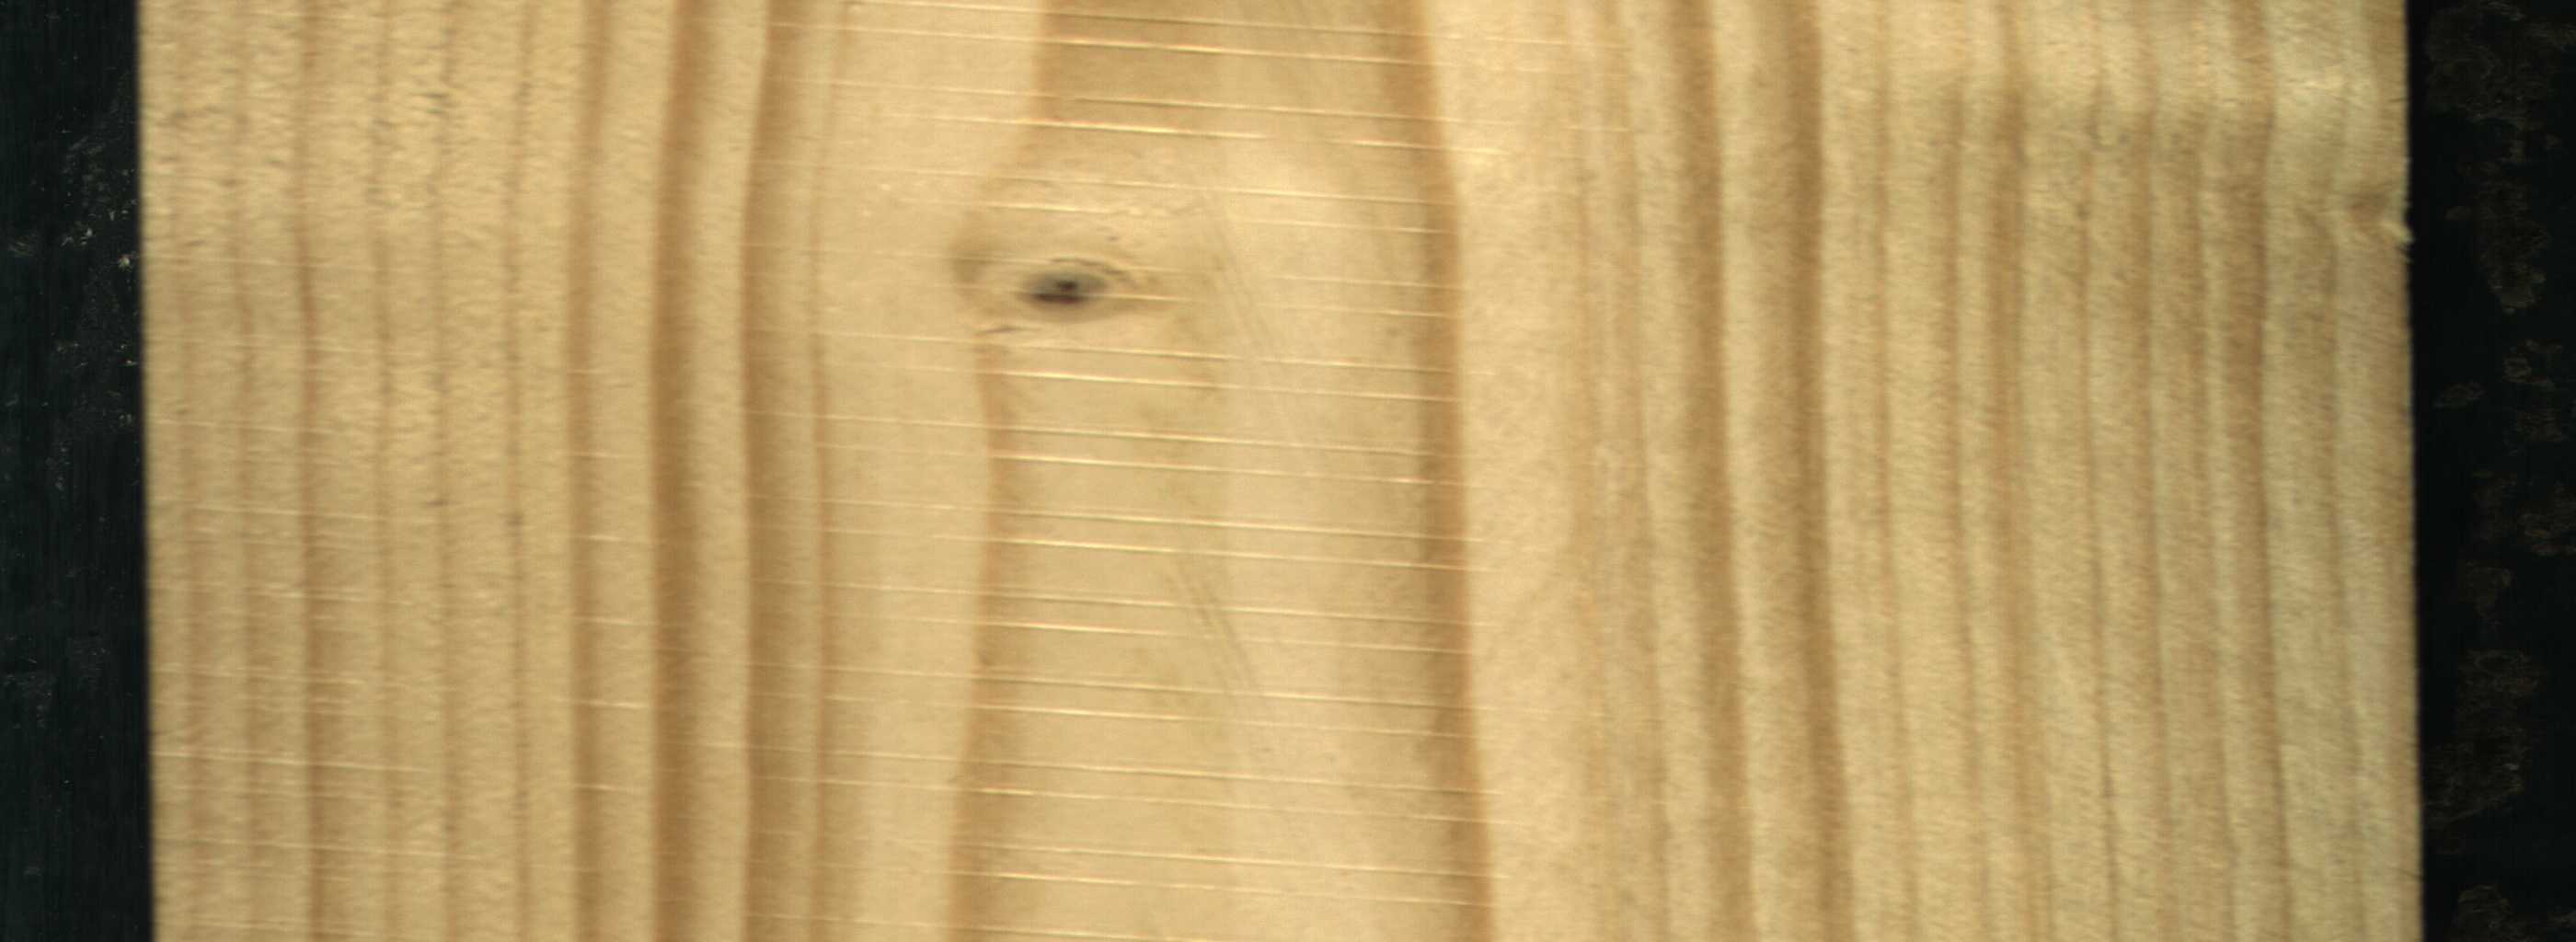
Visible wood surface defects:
Live_Knot